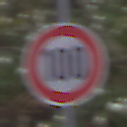
Verkehrszeichen: Geschwindigkeit100
Umgebung: Outdoor, Nature
Tageszeit: MorningAfternoon
Wetter: PartlyCloudy
Licht: Natural
Jahreszeit: NotSpecified
Kontrast: LowContrast